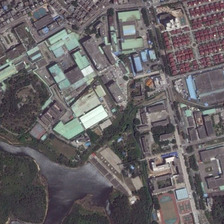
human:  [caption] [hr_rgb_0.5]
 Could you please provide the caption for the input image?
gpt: the industrial region is divided into several blocks by the roads .

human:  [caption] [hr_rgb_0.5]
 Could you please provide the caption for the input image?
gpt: the industrial region is divided into several blocks by the roads .

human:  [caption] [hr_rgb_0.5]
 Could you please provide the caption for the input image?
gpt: many buildings in an industrial area are near a pond surrounded by green trees .

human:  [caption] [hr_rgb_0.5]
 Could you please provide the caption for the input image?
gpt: many buildings in an industrial area are near a pond surrounded by green trees .

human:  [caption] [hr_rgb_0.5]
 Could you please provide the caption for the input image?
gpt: many buildings in an industrial area are near a pond surrounded by green trees .